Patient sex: F
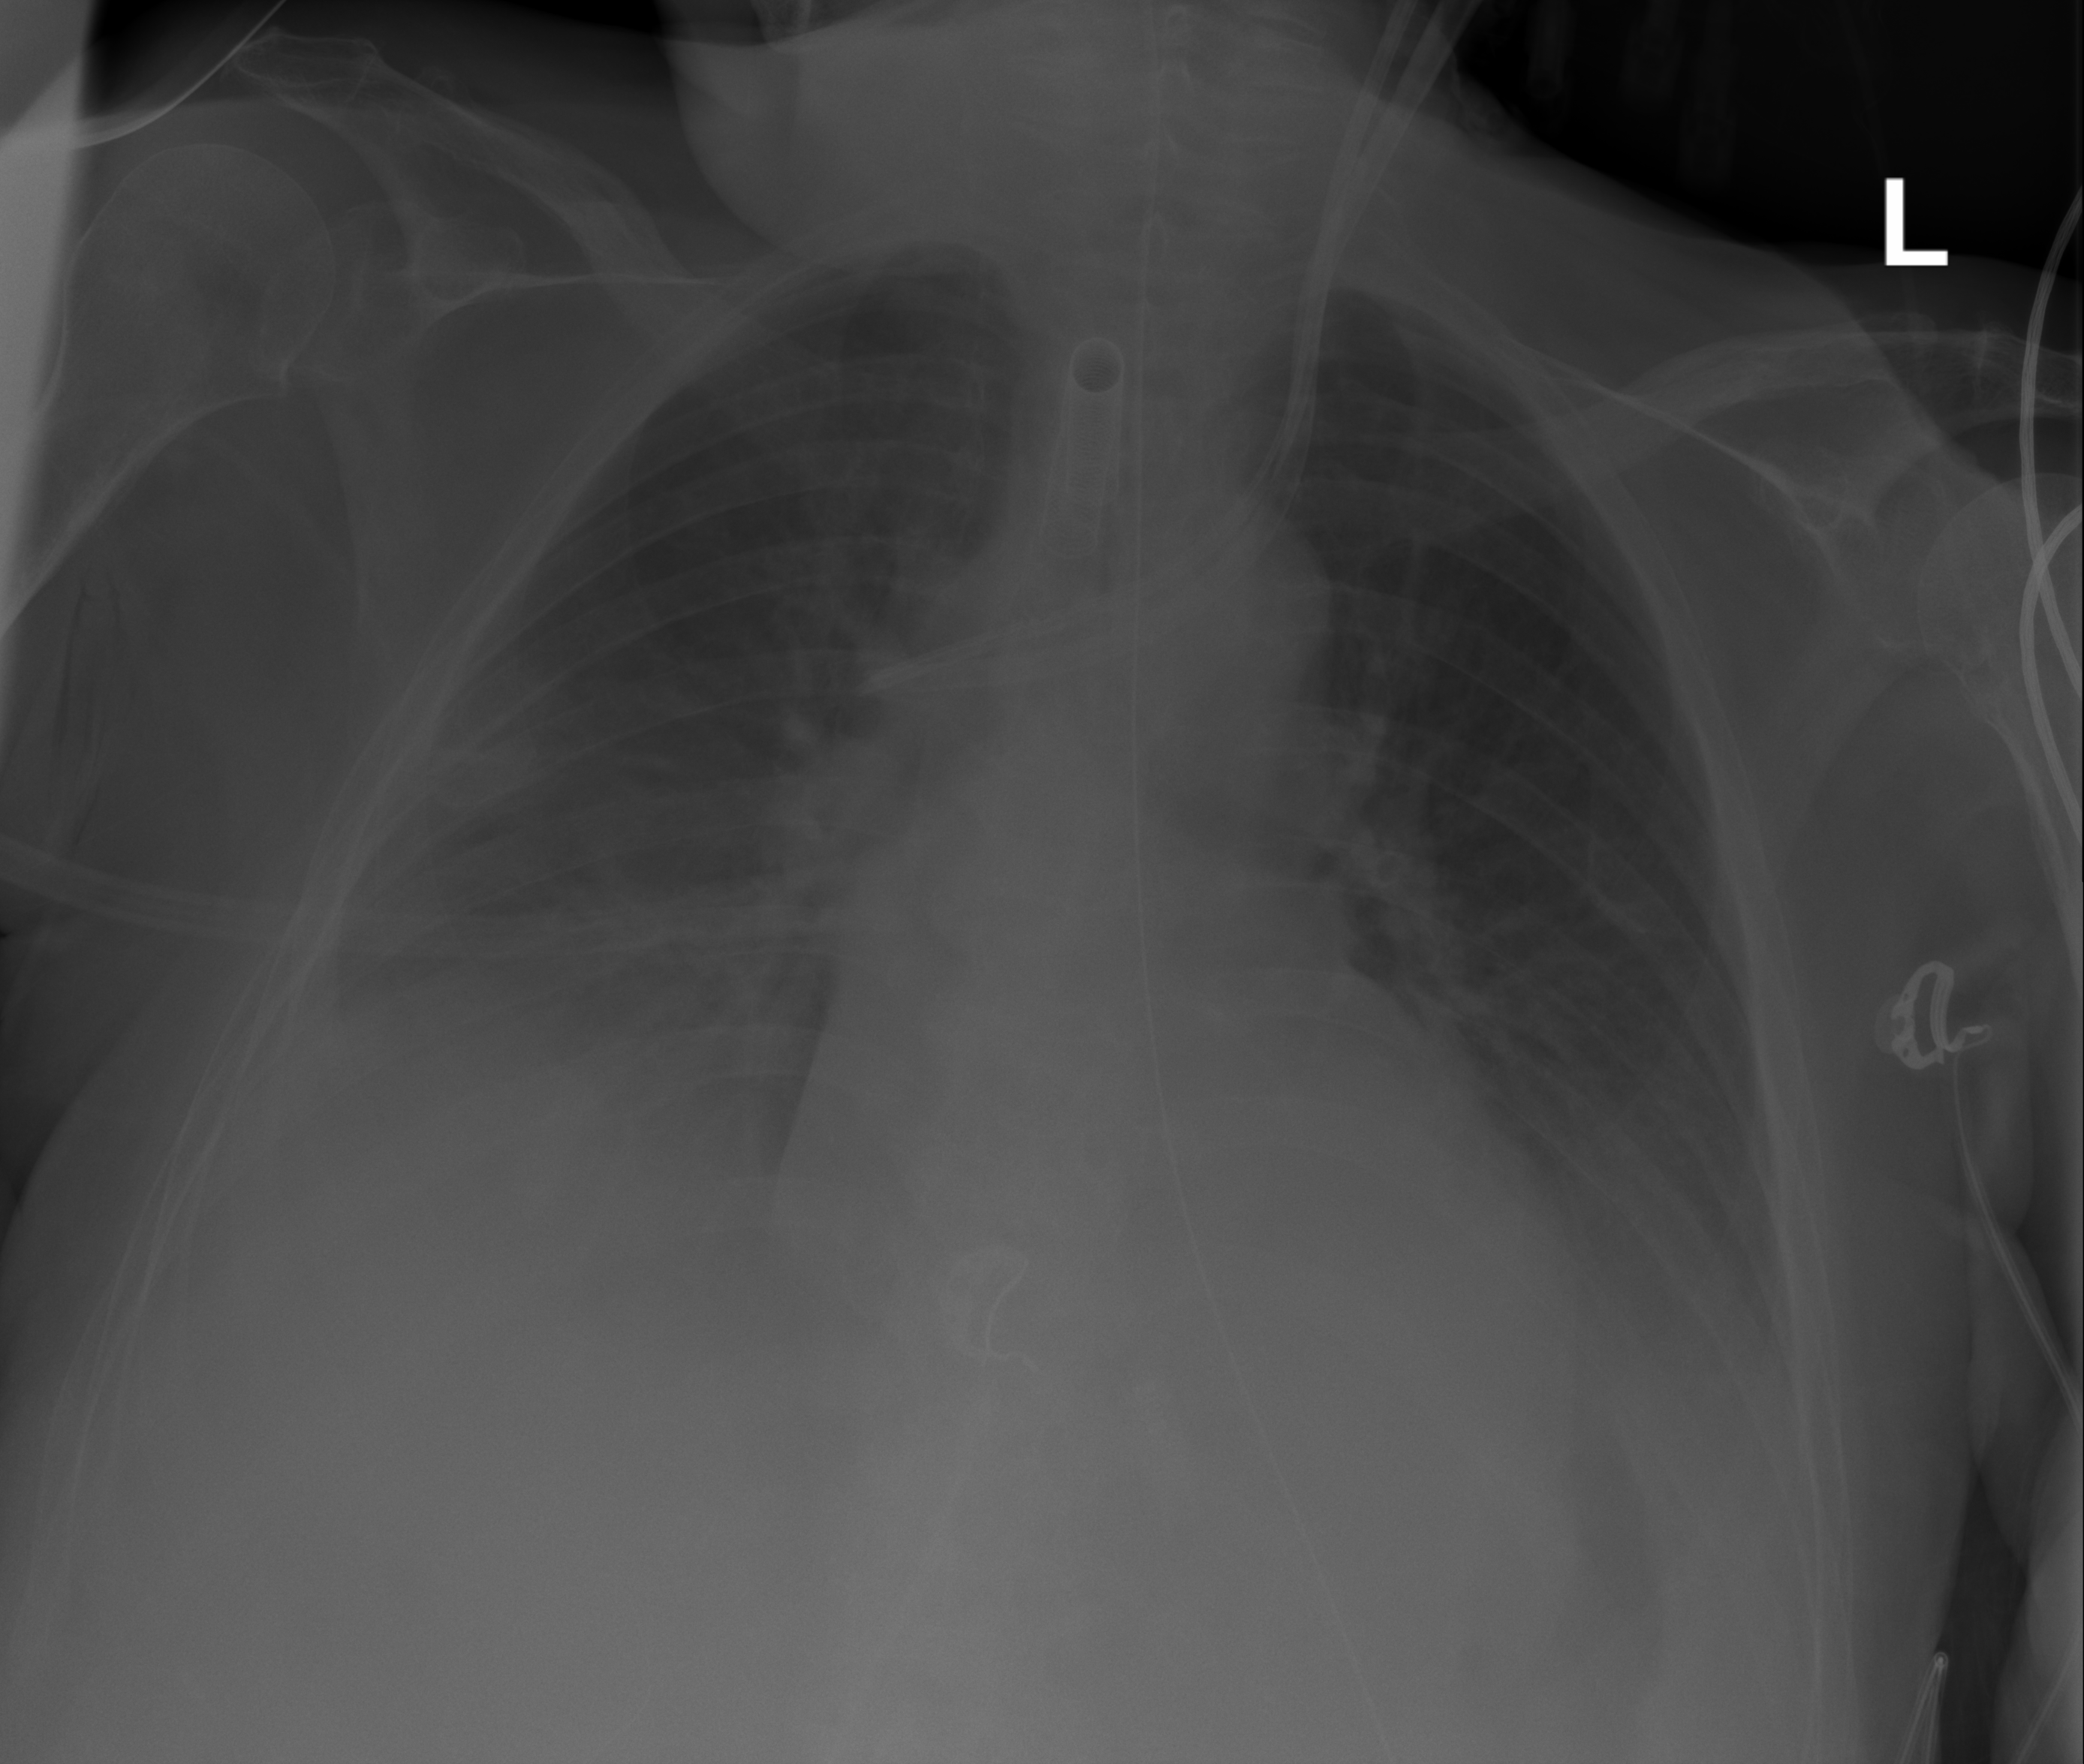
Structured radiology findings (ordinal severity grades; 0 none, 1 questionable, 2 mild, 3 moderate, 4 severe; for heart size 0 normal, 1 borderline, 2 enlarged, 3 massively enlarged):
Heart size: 0
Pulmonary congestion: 2
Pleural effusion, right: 2
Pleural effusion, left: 2
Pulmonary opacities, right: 0
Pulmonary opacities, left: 0
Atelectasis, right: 2
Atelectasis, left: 2